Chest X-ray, PA view. Patient: 52 years old, sex M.
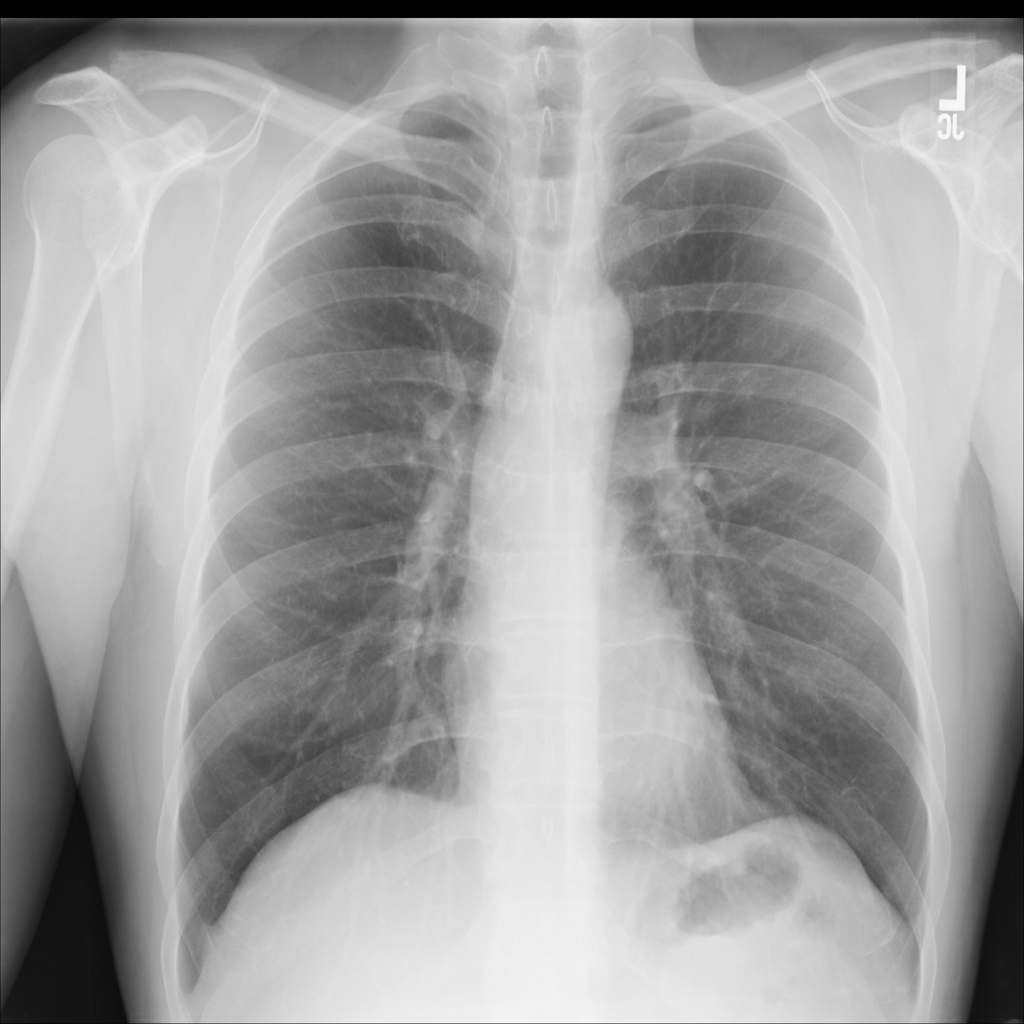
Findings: No Finding